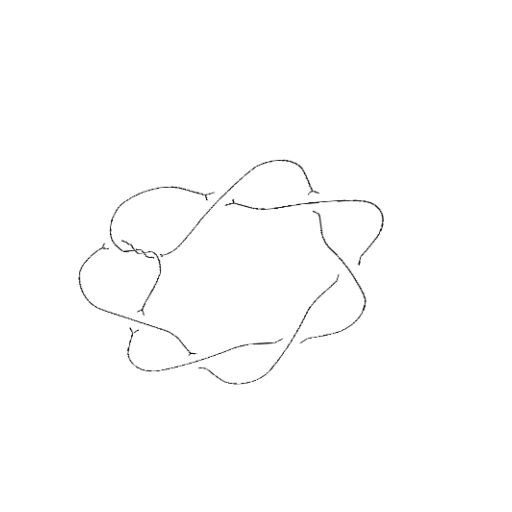
Crossing number: 10